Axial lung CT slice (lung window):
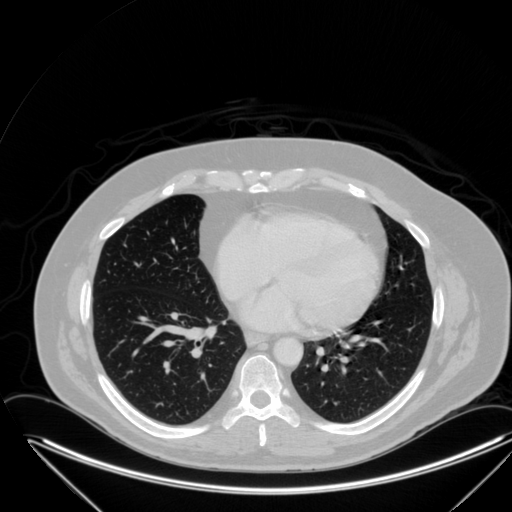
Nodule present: no